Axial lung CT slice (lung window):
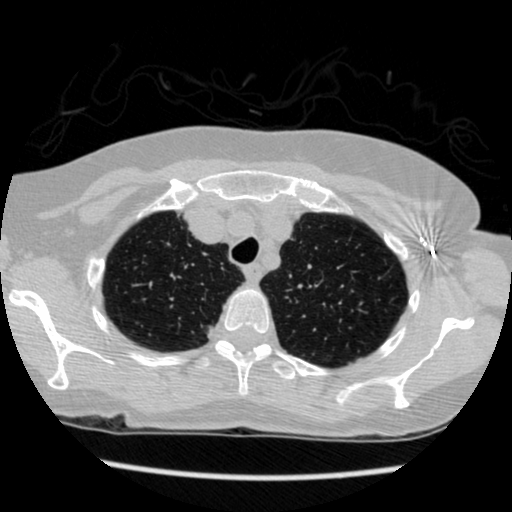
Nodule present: no